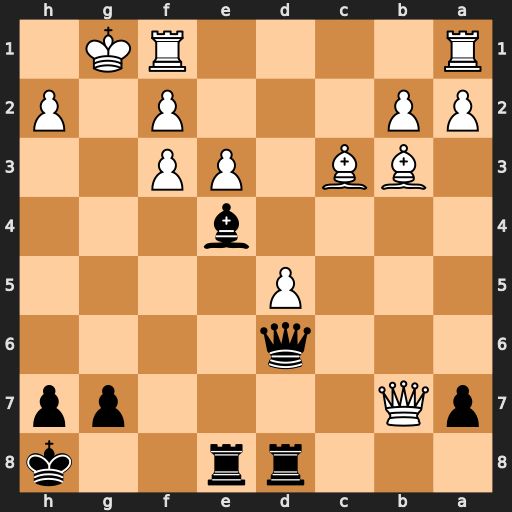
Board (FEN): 3rr2k/pQ4pp/3q4/3P4/4b3/1BB1PP2/PP3P1P/R4RK1
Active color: b
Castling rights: -
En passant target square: -
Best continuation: Qg6+ Kh1 Bxf3#